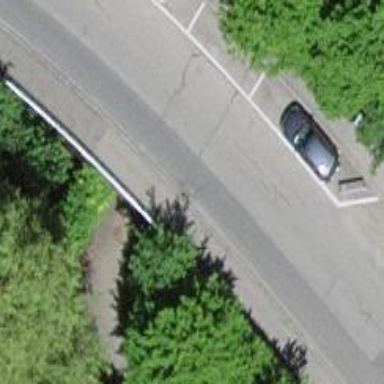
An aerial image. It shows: Footway passing through tunnel.